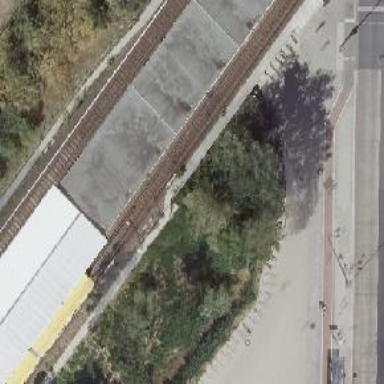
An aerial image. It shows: Railway stop with public transport stop position.